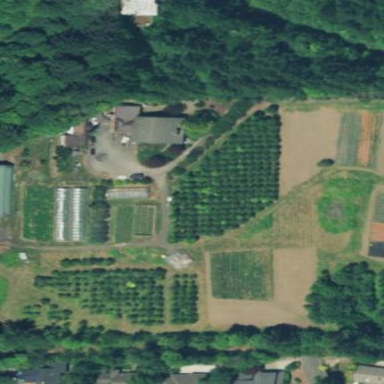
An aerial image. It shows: Orchard.